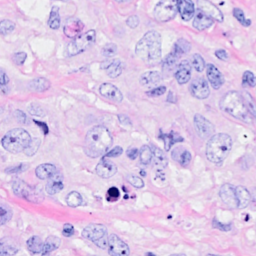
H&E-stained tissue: Breast